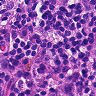
Metastatic tissue present: no